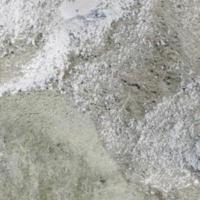
EUNIS habitat code: 48
Species observed at this site:
Saxifraga bryoides